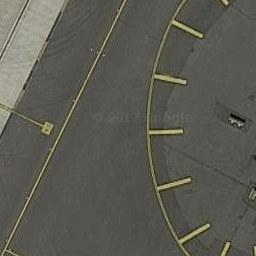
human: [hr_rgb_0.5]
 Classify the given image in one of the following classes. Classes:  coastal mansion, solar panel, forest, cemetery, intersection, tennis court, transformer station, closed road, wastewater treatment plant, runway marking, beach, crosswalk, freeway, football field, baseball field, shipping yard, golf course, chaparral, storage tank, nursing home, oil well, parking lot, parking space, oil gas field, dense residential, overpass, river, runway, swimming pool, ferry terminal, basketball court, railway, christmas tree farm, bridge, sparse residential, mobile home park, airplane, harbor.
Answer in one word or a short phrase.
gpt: runway marking